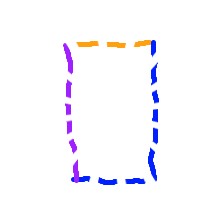
Shape: rectangle